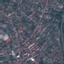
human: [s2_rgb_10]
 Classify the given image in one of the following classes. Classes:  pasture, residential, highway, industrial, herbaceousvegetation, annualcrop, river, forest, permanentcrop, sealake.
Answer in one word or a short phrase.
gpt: Residential